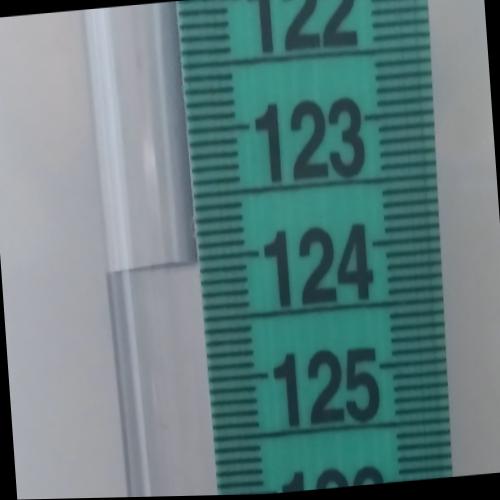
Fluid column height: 124.0 cm